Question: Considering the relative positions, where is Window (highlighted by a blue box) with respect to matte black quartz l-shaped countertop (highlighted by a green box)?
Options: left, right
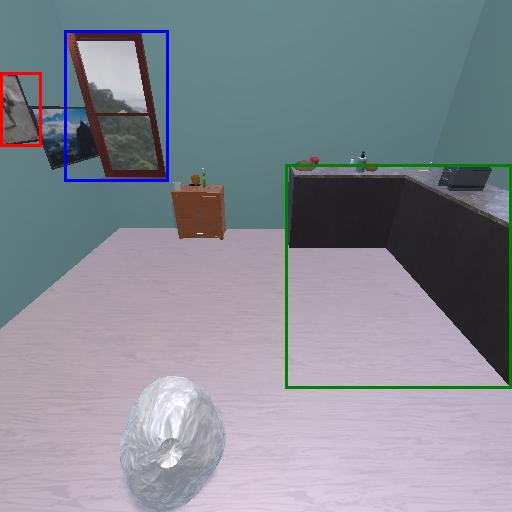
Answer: left